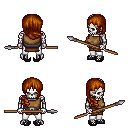
a pixel art fantasy rpg character, male body template, skeleton, leather chest armor, white pants, brunette right-swept hairstyle, ghillies, spear, four views (front, back, left, right), 2x2 character sprite sheet, small pixel art, hard edges, no anti-aliasing